Question: I want to implement a functionality in my app wherein the user can take snapshot of the current screen and can annotate it (modify/scribble/etc) and after that, can send it in an email. My app uses phonegap for ios as well as android support. But mainly it consist of javascript/jquery.
So far I am able to achieve:
1. Saving current html to canvas (with the help of html2canvas library)
2. Enable user to interact with that canvas using freehand tool provided by sketch.js
3. Add text notes to user defined location anywhere on canvas
4. Open a new email popup using phonegap's email Composer Plugin
In order to provide interactivity feel to user, I implemented layers of canvas :
1: First layer will be showing actual snapshot captured through html2canvas. To show my snapshot on this canvas (capturedCanvas), I am setting the background-image of the canvas to image obtained through the library. code is as follows:
'''
$('.myClass').html2canvas({
onrendered: function( canvas ) {
var capturedCanvas = document.getElementById('capturedImageView');
capturedCanvas.style.backgroundImage = 'url('+canvas.toDataURL();+')';
}
});
'''
2 and 3: The layers above it will toggle depending on whether the user selected freehand tool or text tool.
Everything works fine but when the user is finished interacting with the seperate canvases, I need to bring the 3 canvases into one image so that it can be attached to email.
I am able to connect layers 2 and 3 using 'context.drawImage' but somehow my actual snapshot that I got from html2canvas does not accompany my final image.
My final snapshot looks like this :
>
Please provide insight on this issue.
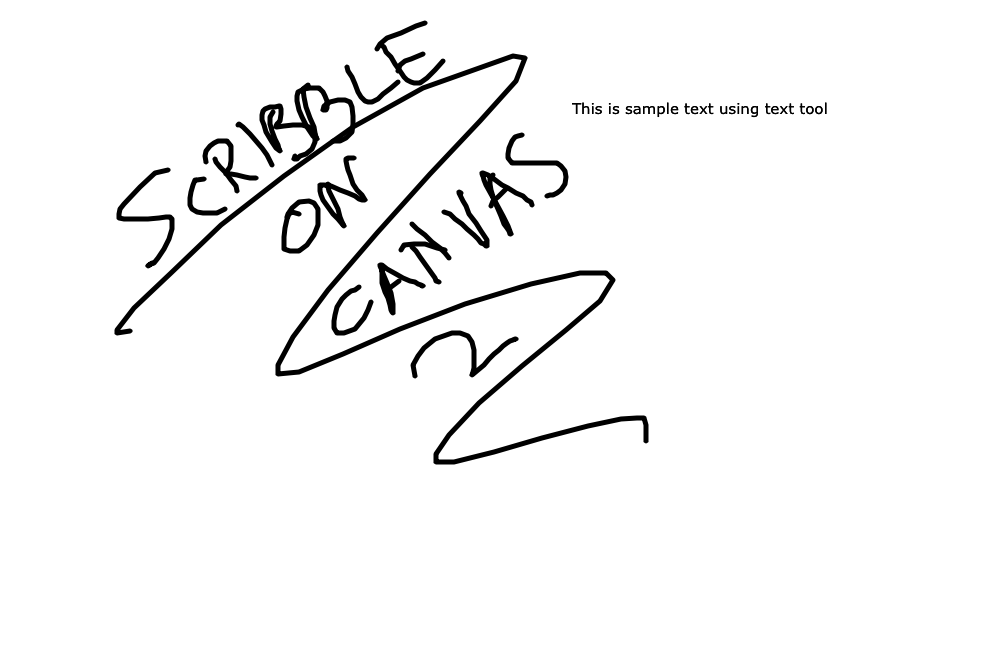
Answer: The reason that html2canvas snapshot doesn't appear is due to this:
'''
capturedCanvas.style.backgroundImage = 'url('+canvas.toDataURL();+')';
'''
When you set background like this you will only affect the canvas as a normal element, not the content of the canvas itself. This won't be registered as part of the pixels on it.
What you need to do is to 'drawImage()' the result from html2canvas as well onto the final canvas (for example):
'''
finalCanvasContext.drawImage(htmlCanvas, 0, 0);
finalCanvasContext.drawImage(layer1canvas, 0, 0);
finalCanvasContext.drawImage(layer2canvas, 0, 0);
'''
or:
'''
$('.myClass').html2canvas({
onrendered: function( canvas ) {
var capturedCanvas = document.getElementById('capturedImageView');
var ctx = capturedCanvas.getContext('2d');
ctx.drawImage(canvas, 0, 0);
//.. continue to allow draw etc.
}
});
'''
(I don't know your other code as you're not showing it so please adjust as needed).